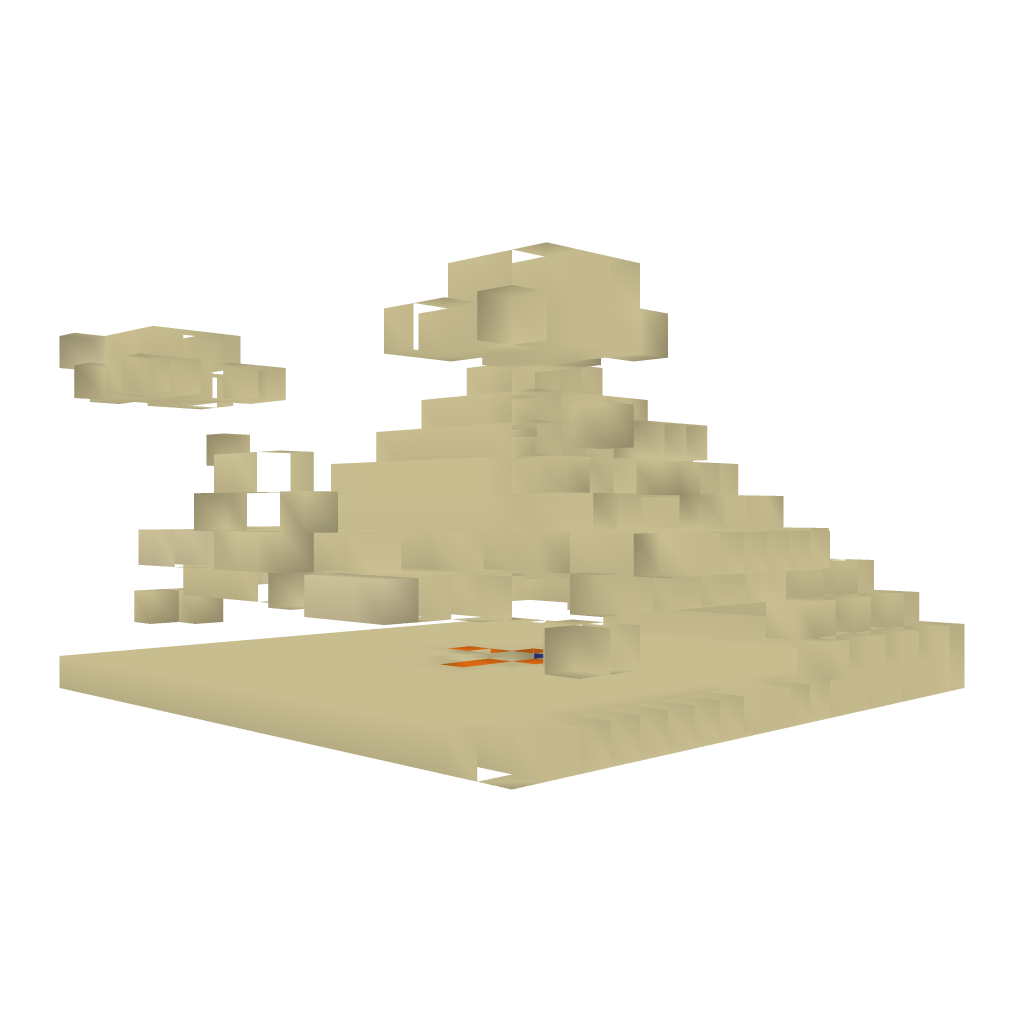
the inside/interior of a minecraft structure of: Sand Pyramid